Interaction volume radius: 5 \u00c5
Interaction volume height: 30 \u00c5
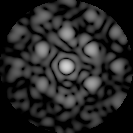
Disorder parameter: 0.4498